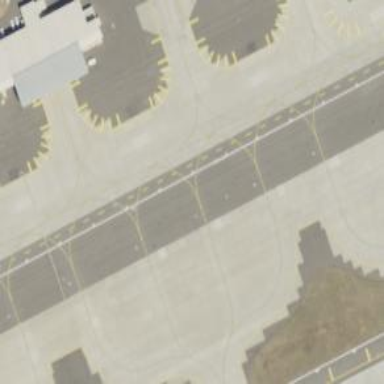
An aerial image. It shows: Image of taxiway at airport.